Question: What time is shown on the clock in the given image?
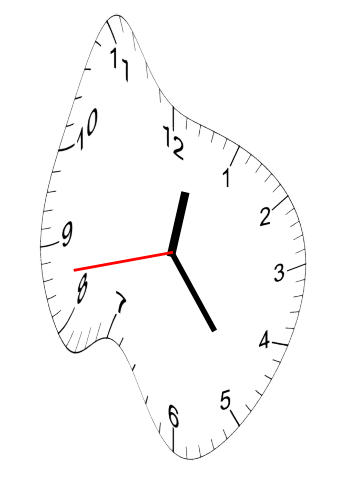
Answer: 12:23:43